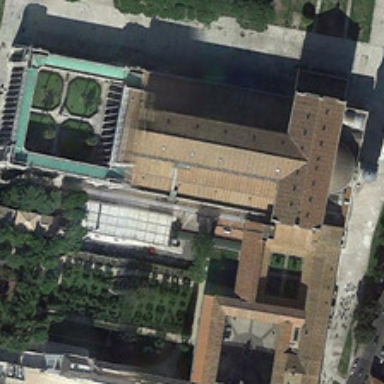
Many green trees are near a church .